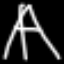
Label: The Eiffel Tower